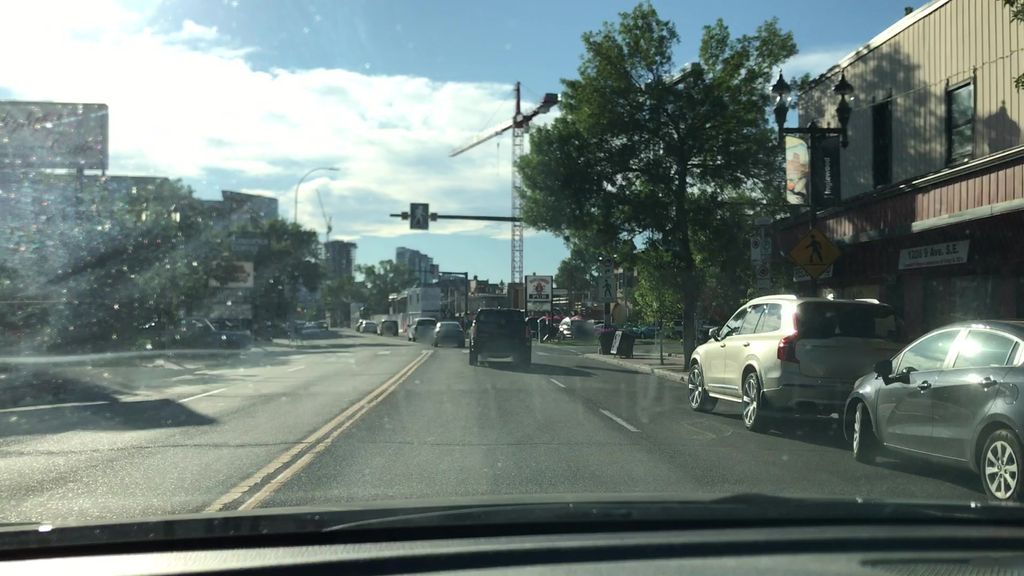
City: calgary